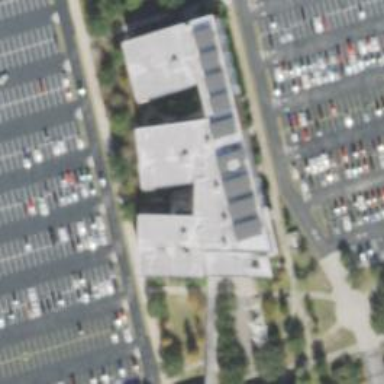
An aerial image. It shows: College building.